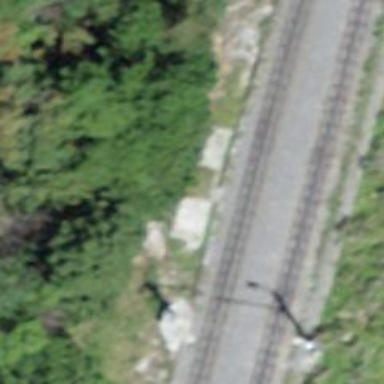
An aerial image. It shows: Halt on the railway.